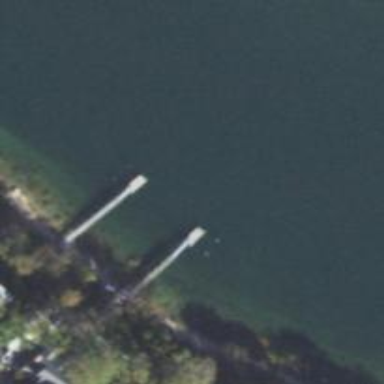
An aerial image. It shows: Man-made pier.